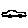
Label: car